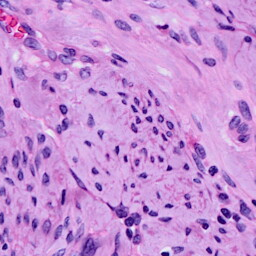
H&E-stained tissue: Cervix